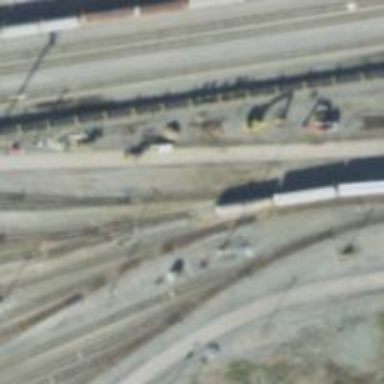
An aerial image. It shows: Railway yard.